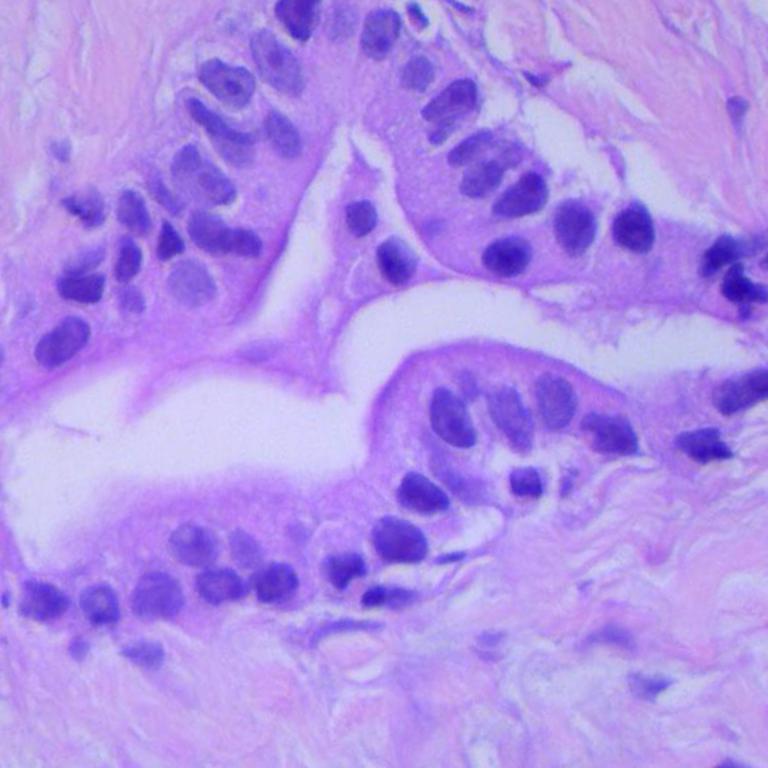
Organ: lung
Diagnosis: adenocarcinomas